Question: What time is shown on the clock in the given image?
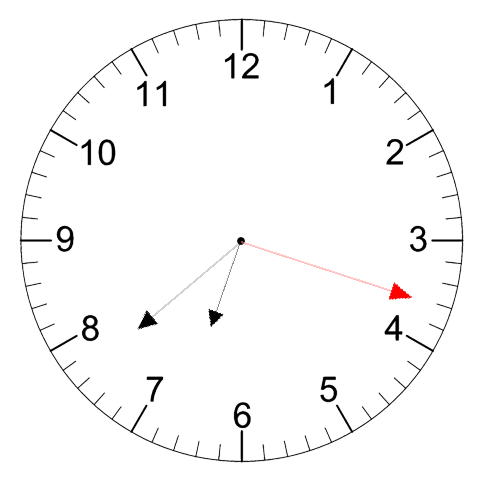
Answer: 06:38:18